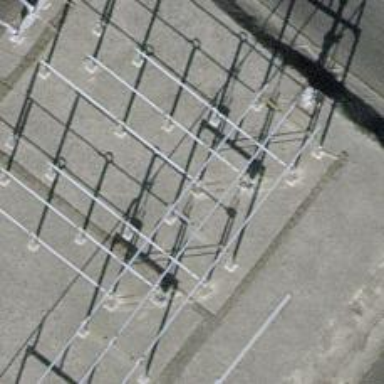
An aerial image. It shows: Switch used for power control.